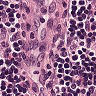
Metastatic tissue present: no